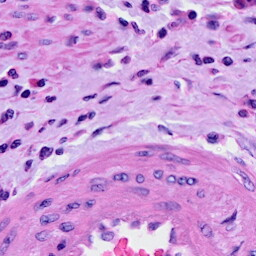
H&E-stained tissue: Cervix